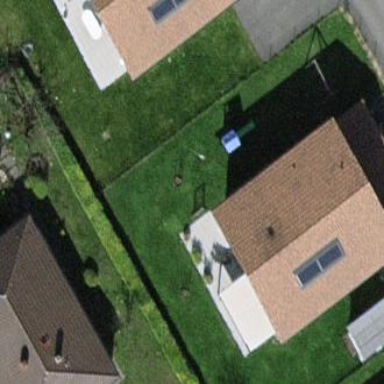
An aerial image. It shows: Building with gabled roof made of tiles. The roof is oriented along the building.